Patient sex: M
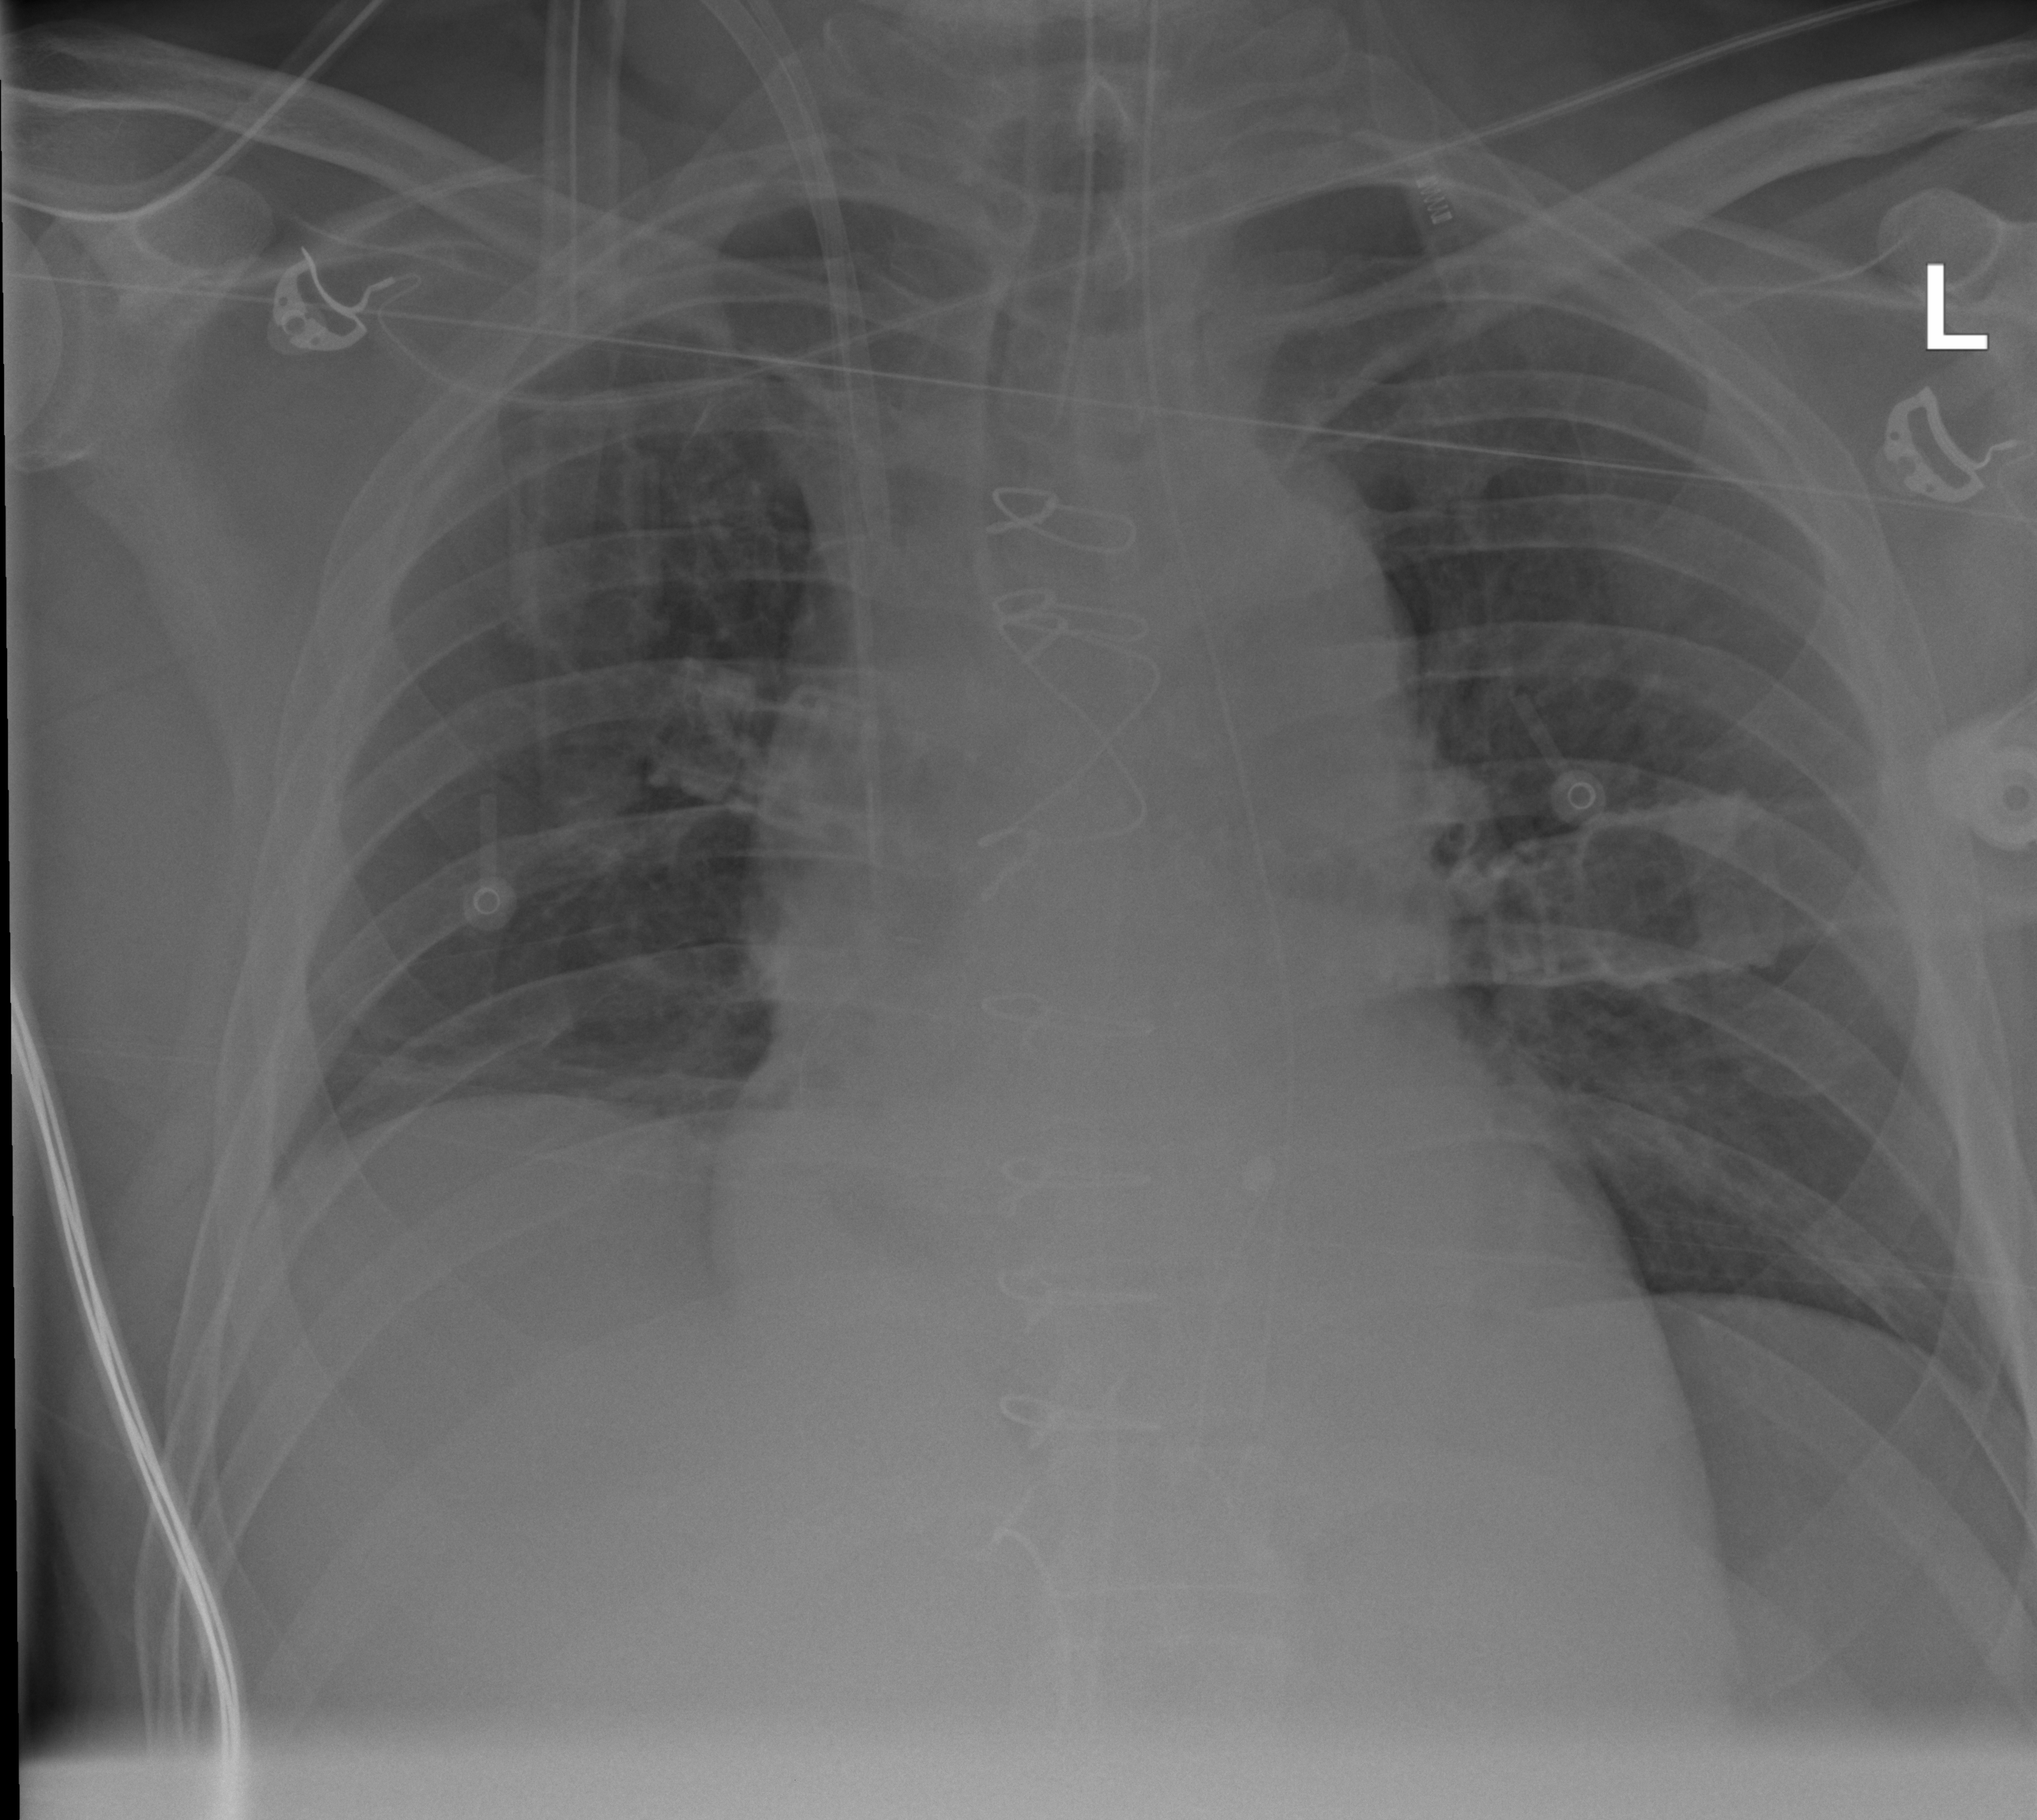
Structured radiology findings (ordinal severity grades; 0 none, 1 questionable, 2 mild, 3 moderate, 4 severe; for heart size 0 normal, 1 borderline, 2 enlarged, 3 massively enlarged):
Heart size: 0
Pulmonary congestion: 0
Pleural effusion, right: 0
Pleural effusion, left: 0
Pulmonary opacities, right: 0
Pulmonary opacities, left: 0
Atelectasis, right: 2
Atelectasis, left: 2